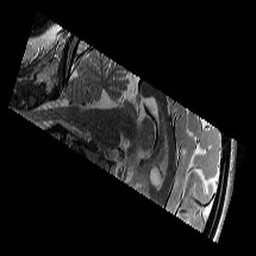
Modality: T2w
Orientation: sagittal
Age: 11
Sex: female
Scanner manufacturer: siemens
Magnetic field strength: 3 T
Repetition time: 9.23 s
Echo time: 0.067 s